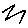
Label: zigzag